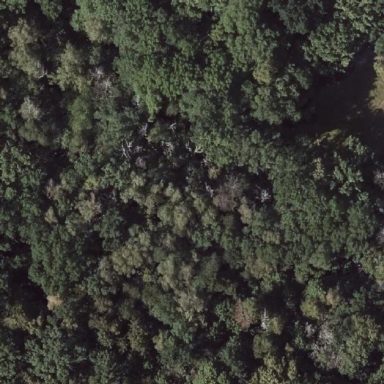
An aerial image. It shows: Mixed woodland area with variety of leaf types and cycles.